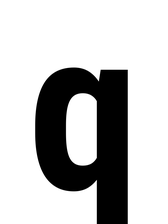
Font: Roboto_Condensed_Bold